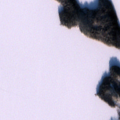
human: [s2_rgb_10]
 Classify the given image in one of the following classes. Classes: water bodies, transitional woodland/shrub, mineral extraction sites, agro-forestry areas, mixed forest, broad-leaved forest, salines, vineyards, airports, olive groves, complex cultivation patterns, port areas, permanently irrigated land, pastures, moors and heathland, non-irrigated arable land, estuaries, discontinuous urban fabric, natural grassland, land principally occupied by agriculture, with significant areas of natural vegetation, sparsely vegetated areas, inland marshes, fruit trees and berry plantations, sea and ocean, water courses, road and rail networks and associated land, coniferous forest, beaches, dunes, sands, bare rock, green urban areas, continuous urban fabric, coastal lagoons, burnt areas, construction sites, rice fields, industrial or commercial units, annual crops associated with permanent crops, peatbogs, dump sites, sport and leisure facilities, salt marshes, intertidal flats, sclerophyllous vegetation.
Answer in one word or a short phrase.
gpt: coniferous forest, water bodies